Question: In my simplified example scenario, my objective is to return the sensor temperature (called "TemperatureOfRecord") that is closest to 70 degrees, given a particular timestamp and building. For example, building #1's TemperatureOfRecord for the 8:00 a.m. timestamp is 65 degrees because 65 degrees is closer to 70 degrees than 80 degrees is. The "Delta" column is a computed column that returns the absolute value of the sensor temperature minus 70 degrees. I use the differential to test each sensor temperature against the target temperature of 70 degrees.
The nested correlated subquery below returns the correct results, but I am having a lot of trouble scaling this approach out for my actual scenario. Therefore, I would like to ask if there is a simpler approach that I could use.
'''
SELECT
tt.TmStamp
, tt.Building
, tt.Sensor
, tt.Temperature
, tt.Delta
, (SELECT tt2.Temperature
FROM dbo.TempTest tt2
WHERE tt2.Building = tt.Building
AND tt2.TmStamp = tt.TmStamp
AND tt2.Delta =
(SELECT MIN(tt3.Delta)
FROM dbo.TempTest tt3
WHERE tt3.Building = tt.Building
AND tt3.TmStamp = tt.TmStamp)
) AS TemperatureOfRecord
FROM dbo.TempTest tt
'''
The results of the above query are below.

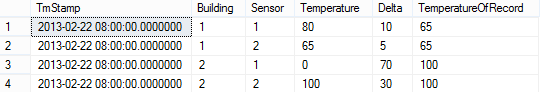
Answer: You could attempt to use a CTE instead. <URL> I've compared the execution plans of the two queries as well - and even though the CTE cost more, it only had about a third the amount of scans/reads than the subquery method.
'''
WITH rec AS (
SELECT TmStamp, Building, Temperature, ROW_NUMBER() OVER (PARTITION BY TmStamp, Building ORDER BY Delta) AS RowOrder
FROM dbo.TempTest
)
SELECT
tt.TmStamp
, tt.Building
, tt.Sensor
, tt.Temperature
, tt.Delta
, rec.Temperature AS TemperatureOfRecord
FROM dbo.TempTest tt
JOIN rec
ON tt.TmStamp = rec.TmStamp AND tt.Building = rec.Building
WHERE rec.RowOrder = 1
'''